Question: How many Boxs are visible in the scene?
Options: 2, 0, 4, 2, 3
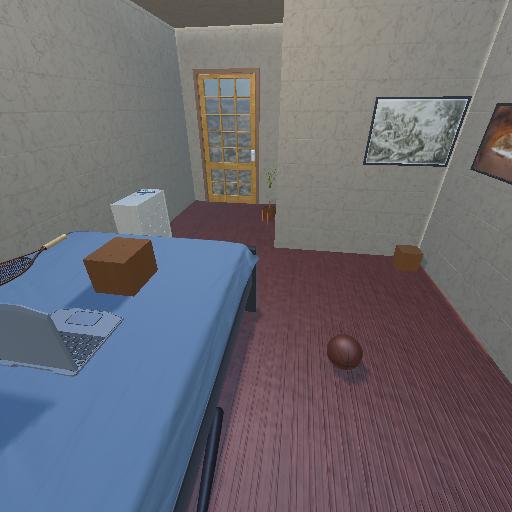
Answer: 2